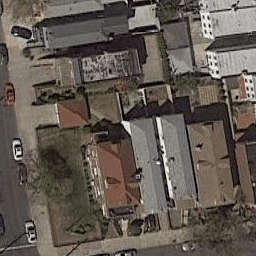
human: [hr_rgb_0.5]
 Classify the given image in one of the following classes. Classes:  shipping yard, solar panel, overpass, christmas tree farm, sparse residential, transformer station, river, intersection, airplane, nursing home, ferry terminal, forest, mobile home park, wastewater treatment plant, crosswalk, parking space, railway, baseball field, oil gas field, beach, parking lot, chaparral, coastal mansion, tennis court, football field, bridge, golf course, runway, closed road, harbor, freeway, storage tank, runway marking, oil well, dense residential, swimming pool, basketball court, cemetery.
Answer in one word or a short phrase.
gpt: dense residential